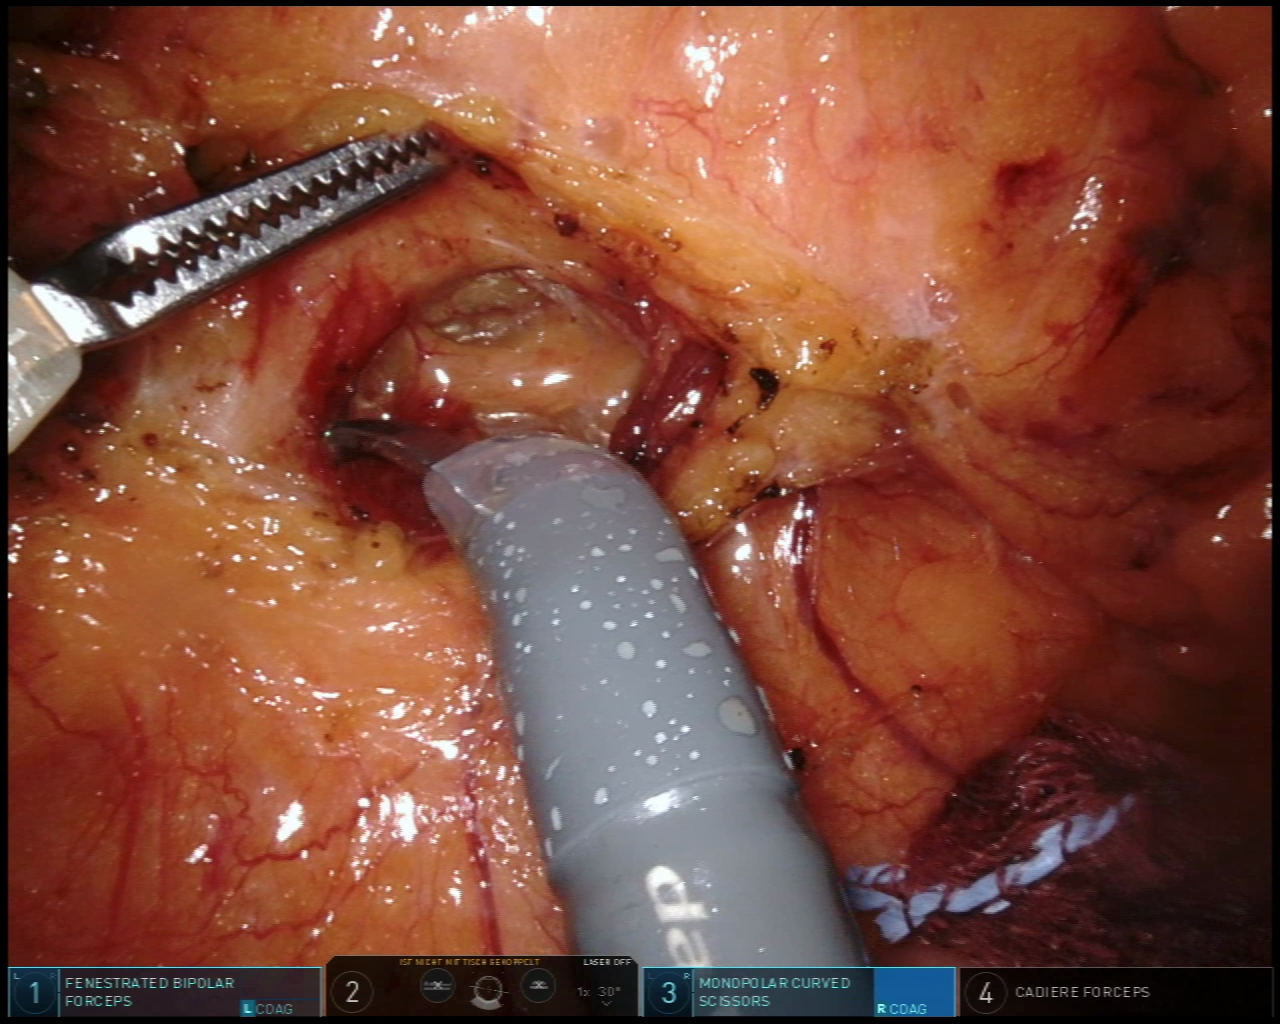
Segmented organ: inferior_mesenteric_artery
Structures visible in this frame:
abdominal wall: no
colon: no
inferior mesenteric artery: yes
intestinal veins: no
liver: no
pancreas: no
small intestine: no
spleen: no
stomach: no
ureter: no
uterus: no
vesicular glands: no